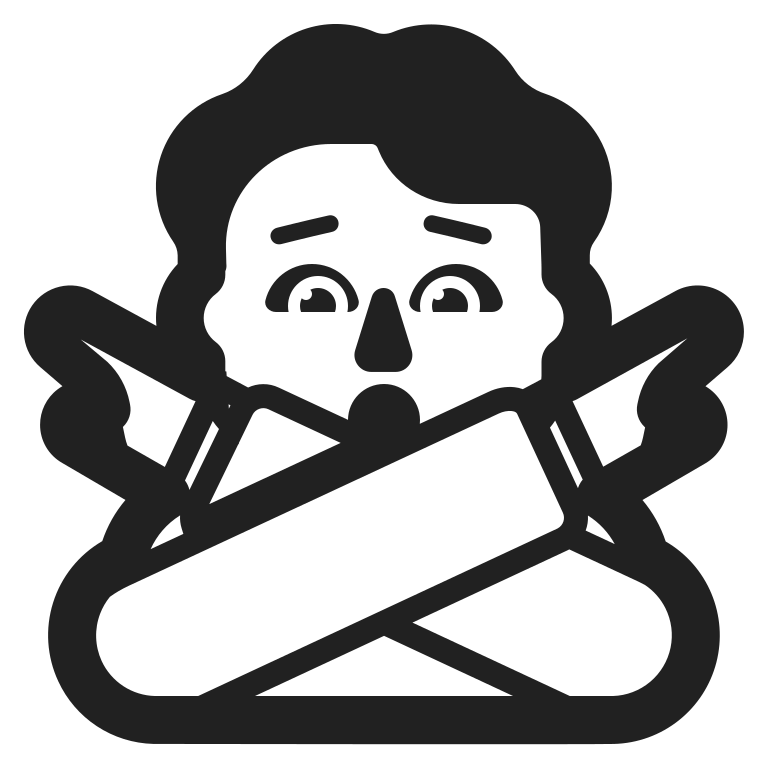
person gesturing no high contrast default